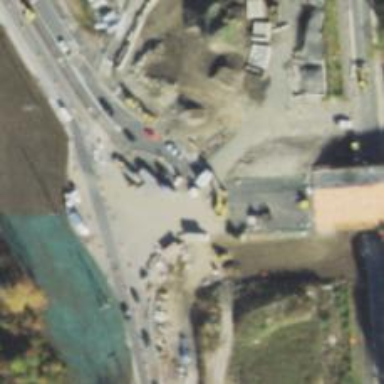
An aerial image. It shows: Secondary road around roundabout.